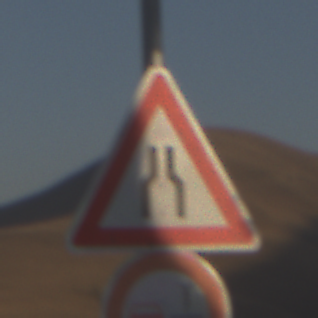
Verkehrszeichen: VerengteFahrbahn
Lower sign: VerbotUeberholenEinspurigeFahrzeuge
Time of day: SunriseSunset
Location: Outdoor (Nature)
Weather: Clear
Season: NotSpecified
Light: Natural